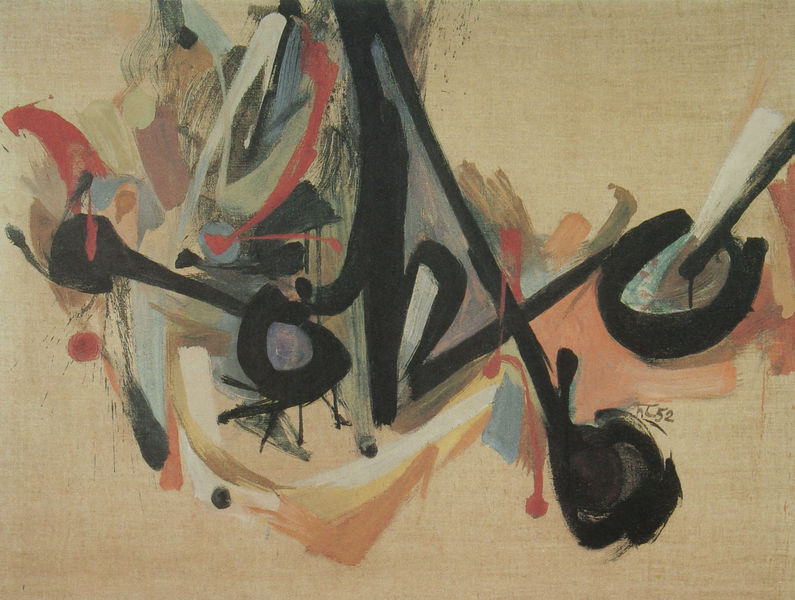
Titel: Oho
Künstler: Hann Trier
Institution: Privatbesitz
Schlagwörter: blau, weiß, gelb, grün, komposition, ocker, braun, grau, orange, schwarz, rot, beige, muster, rosa, kreis, schrift, abstrakt, farben, modern, farbe, formen, linien, striche, punkte, kreise, leinwand, pinselstrich, c52